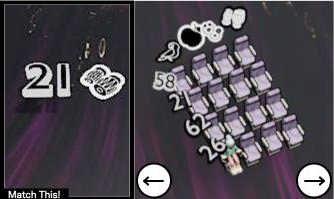
Task: seats
Answer: no